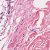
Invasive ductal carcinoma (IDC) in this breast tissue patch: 0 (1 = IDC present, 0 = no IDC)